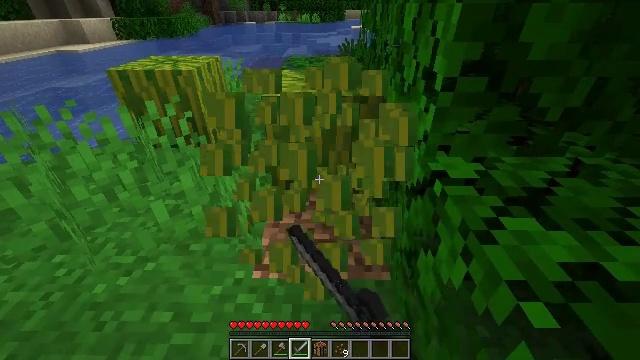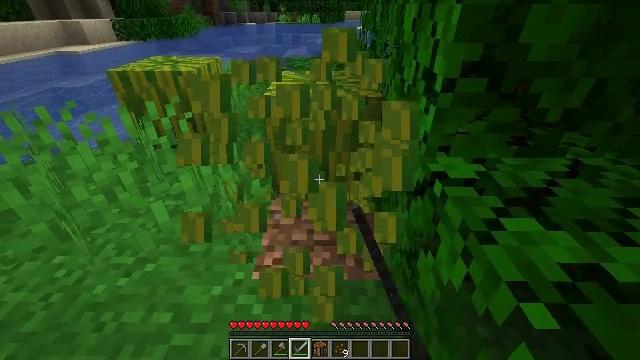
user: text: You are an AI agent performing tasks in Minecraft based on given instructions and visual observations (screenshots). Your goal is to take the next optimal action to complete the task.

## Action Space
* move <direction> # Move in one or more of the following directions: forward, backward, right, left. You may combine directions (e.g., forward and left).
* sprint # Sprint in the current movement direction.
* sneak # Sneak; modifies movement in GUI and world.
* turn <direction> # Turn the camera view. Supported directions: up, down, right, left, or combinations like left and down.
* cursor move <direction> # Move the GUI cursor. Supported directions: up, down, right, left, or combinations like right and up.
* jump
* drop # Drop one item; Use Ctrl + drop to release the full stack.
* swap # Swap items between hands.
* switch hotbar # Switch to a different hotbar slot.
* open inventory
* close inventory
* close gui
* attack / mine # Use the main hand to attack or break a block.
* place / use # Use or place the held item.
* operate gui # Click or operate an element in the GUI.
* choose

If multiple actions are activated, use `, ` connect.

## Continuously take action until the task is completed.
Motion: motion action
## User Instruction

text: Harvest melon from the farm.
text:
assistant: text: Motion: attack / mine
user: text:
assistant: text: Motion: attack / mine